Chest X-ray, AP view. Patient: 51 years old, sex F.
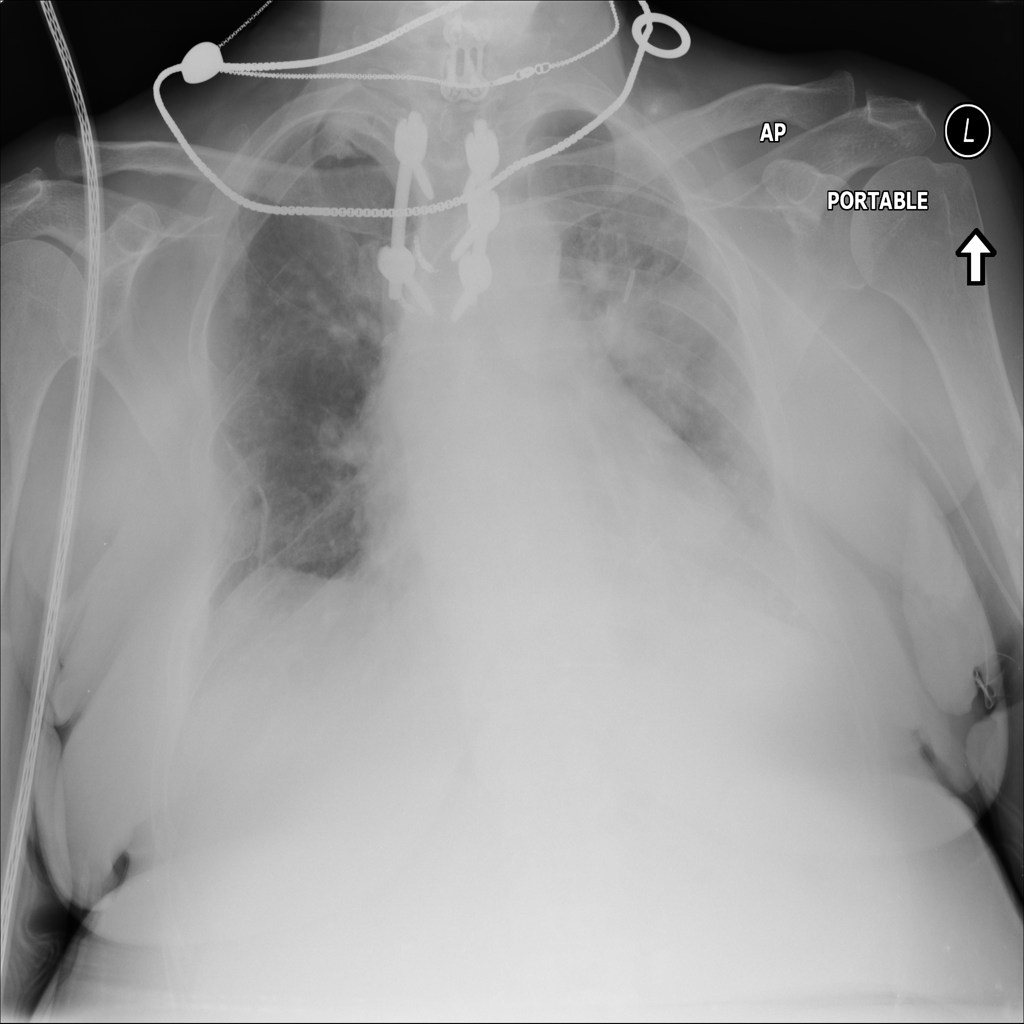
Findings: Infiltration